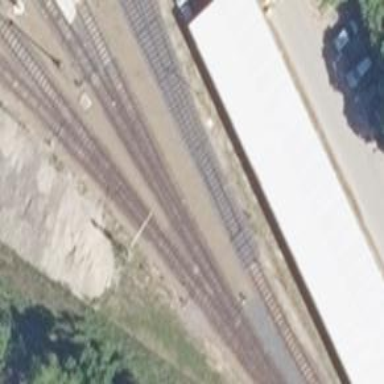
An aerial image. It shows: Railway yard in service.